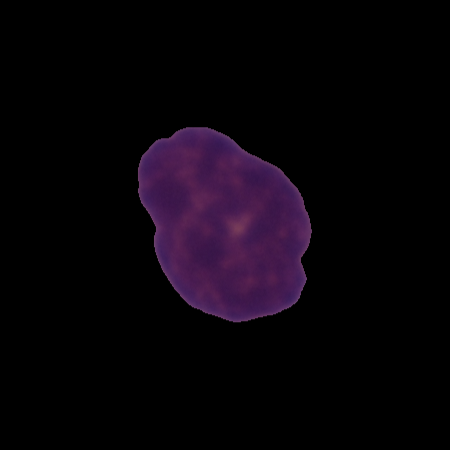
Label: healthy